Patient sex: M
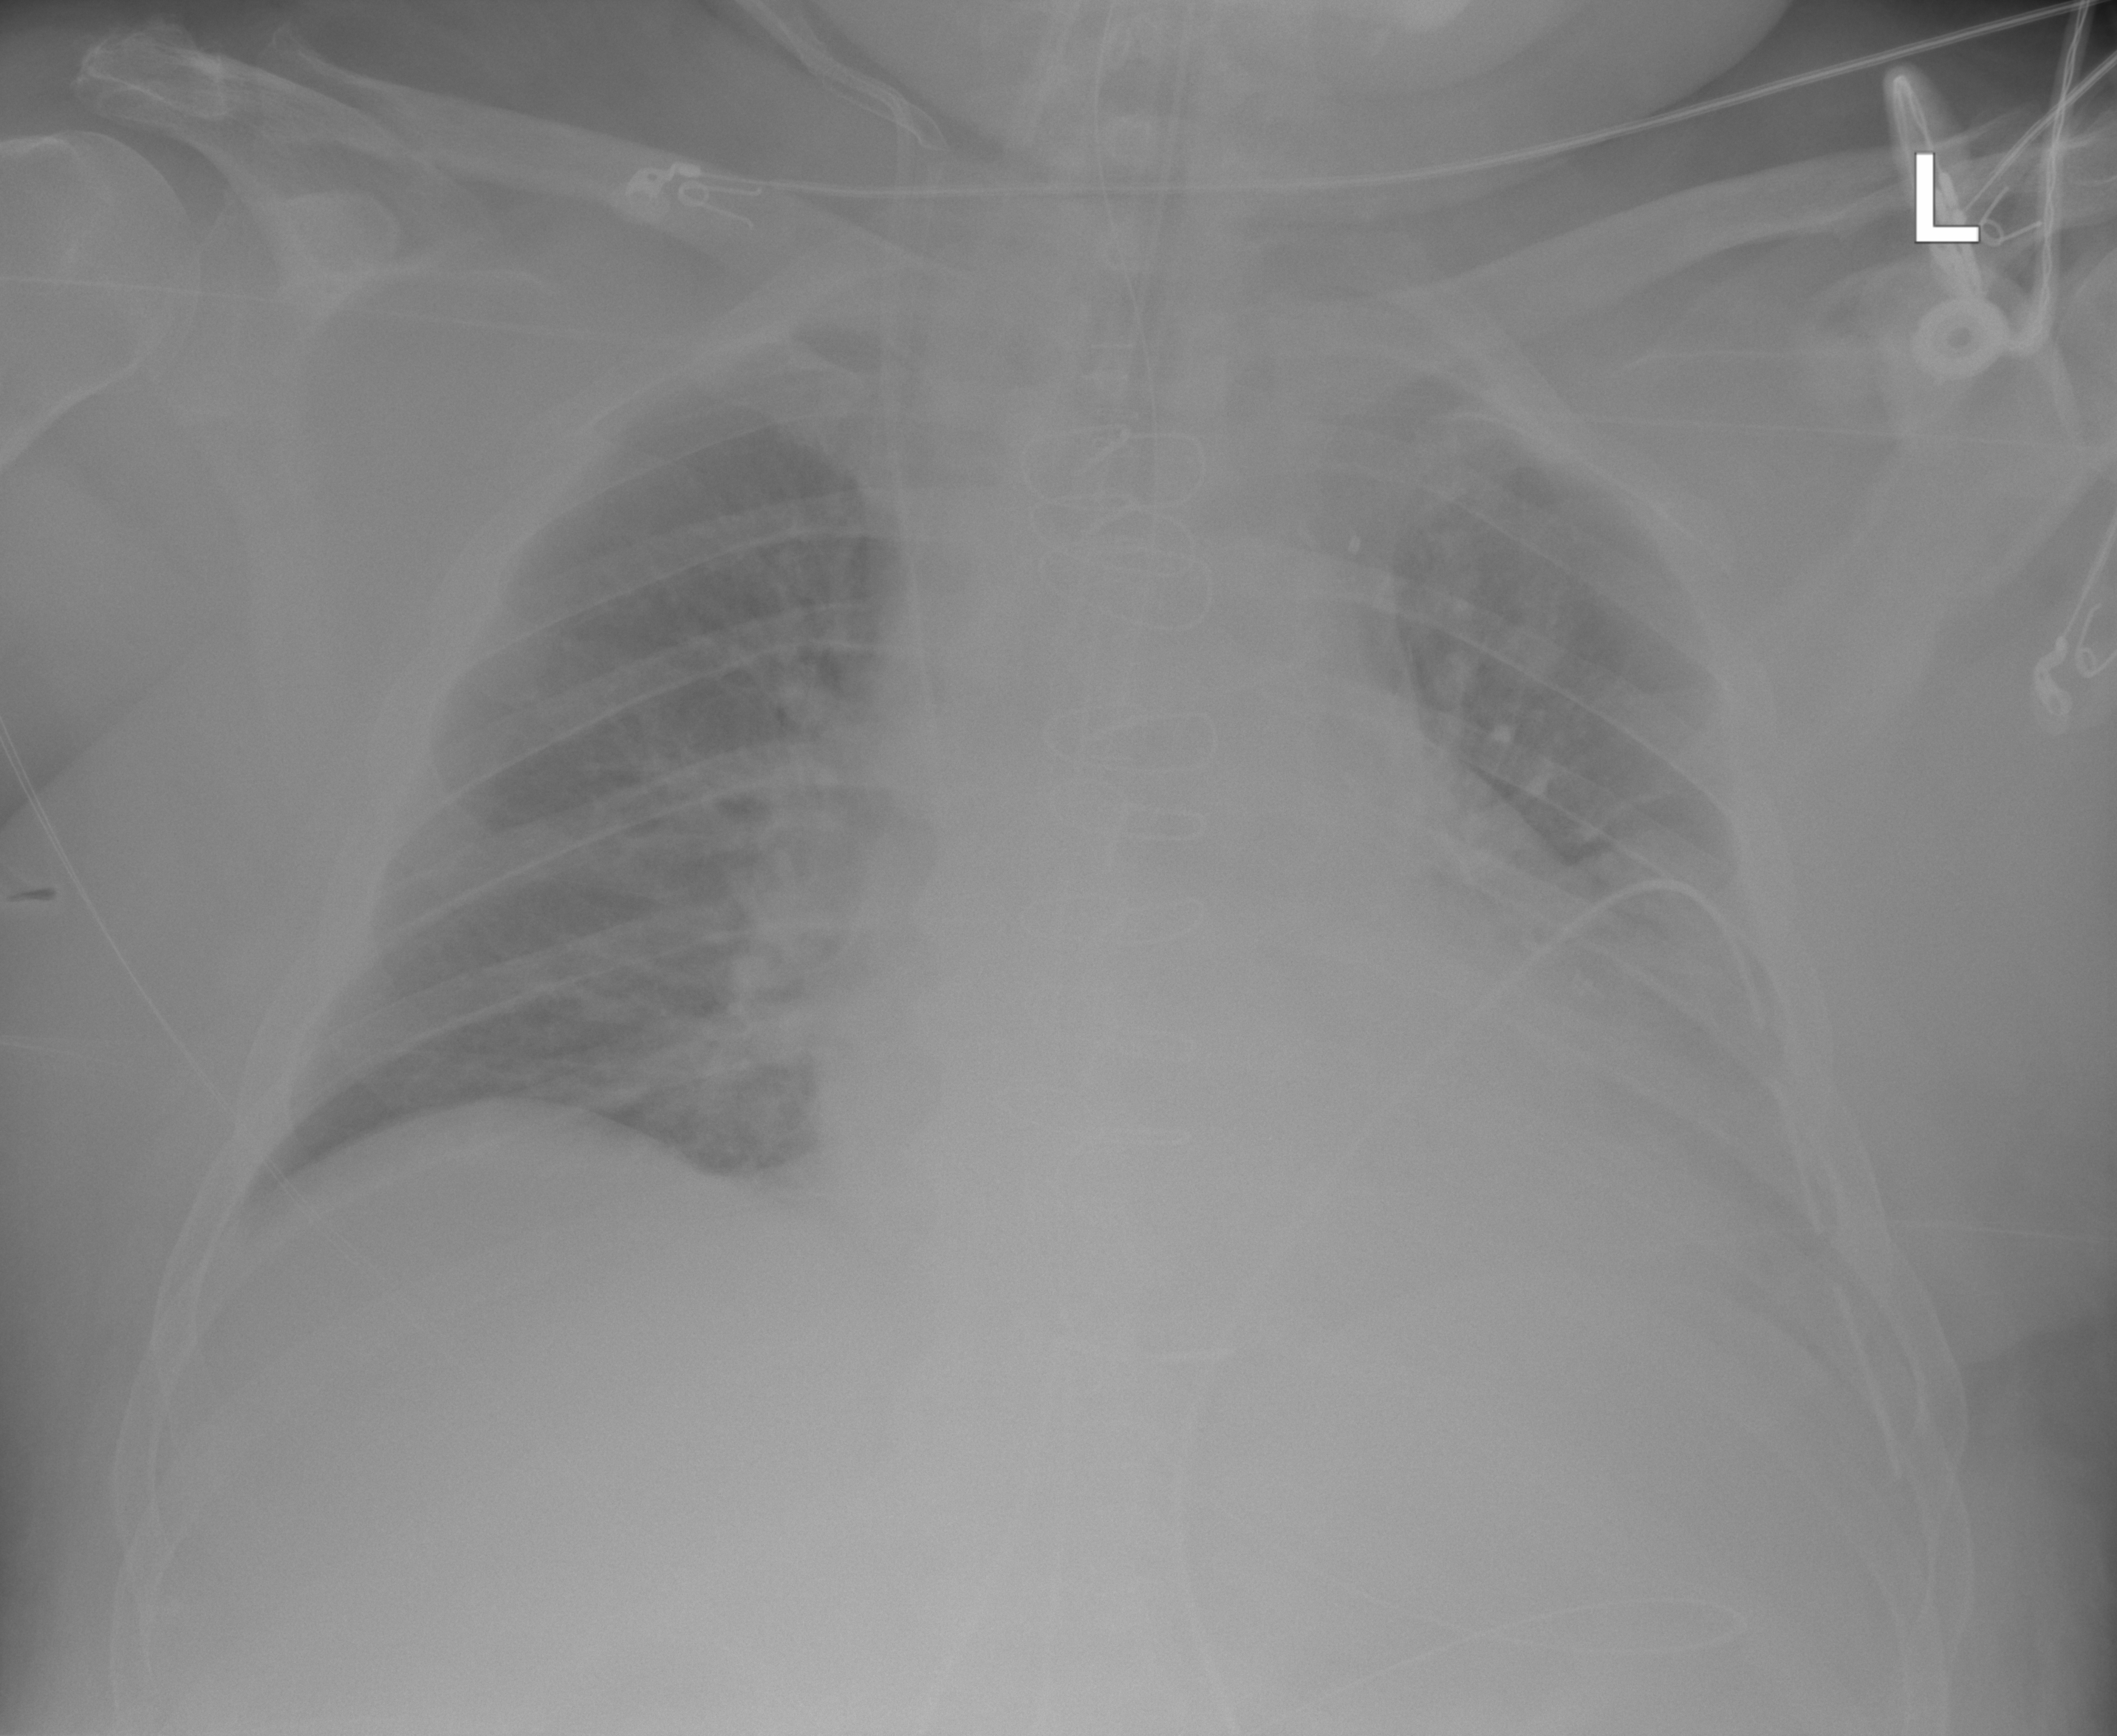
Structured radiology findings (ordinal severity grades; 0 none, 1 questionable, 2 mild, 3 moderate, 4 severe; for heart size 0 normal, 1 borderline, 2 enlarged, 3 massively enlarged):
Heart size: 2
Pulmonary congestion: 2
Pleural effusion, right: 0
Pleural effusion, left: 0
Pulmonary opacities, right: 2
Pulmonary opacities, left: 2
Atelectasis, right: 0
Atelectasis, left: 0